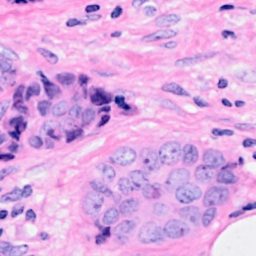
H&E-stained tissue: Breast